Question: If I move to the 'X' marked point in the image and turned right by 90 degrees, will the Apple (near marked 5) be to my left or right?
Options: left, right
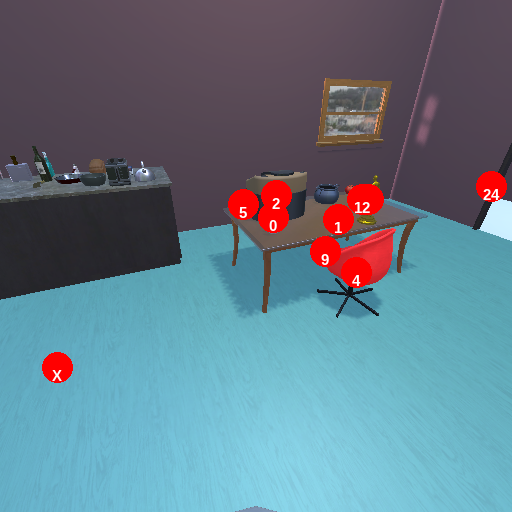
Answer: left